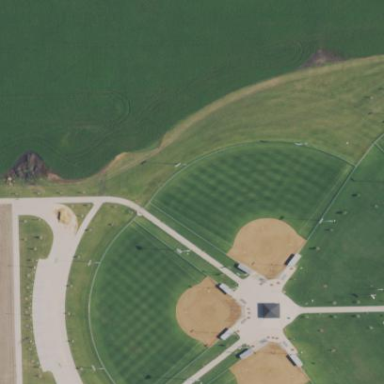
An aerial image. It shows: Softball pitch for leisure land activities.